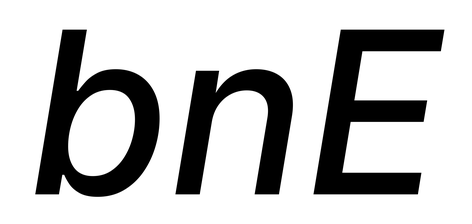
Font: Inter-Italic_Medium_Italic